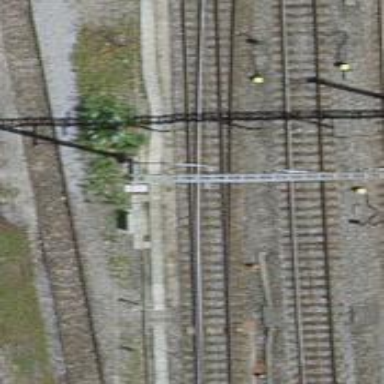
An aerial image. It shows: Railway switch.